RGB frame:
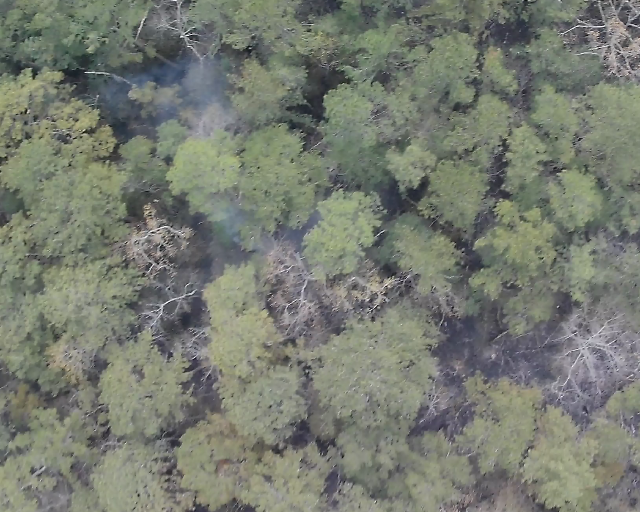
Thermal frame:
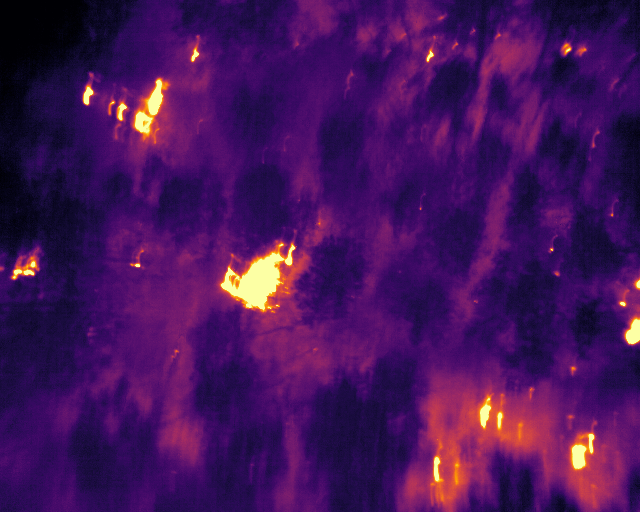
Captured: 2026-02-26 03:07:06
Pixels at or above 80 °C: 904 (fraction of frame: 0.002759)